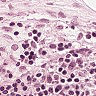
Metastatic tissue present: no